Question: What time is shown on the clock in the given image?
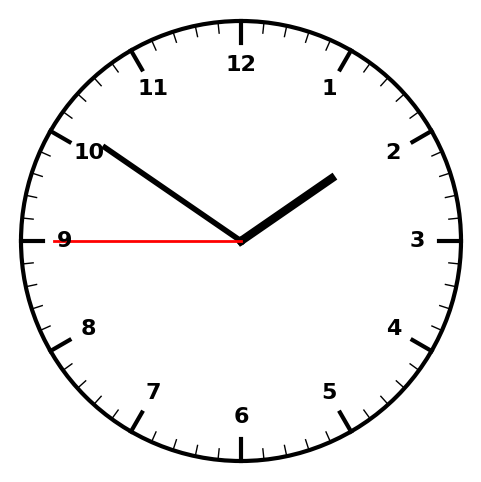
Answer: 01:50:45